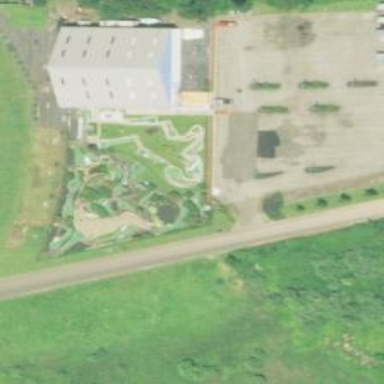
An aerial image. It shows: Miniature golf leisure land.